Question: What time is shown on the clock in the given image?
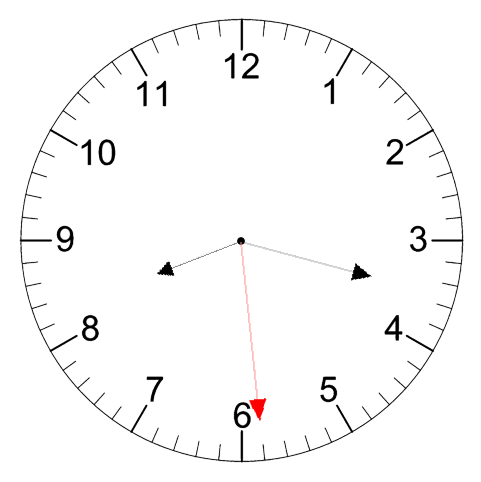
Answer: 08:17:29